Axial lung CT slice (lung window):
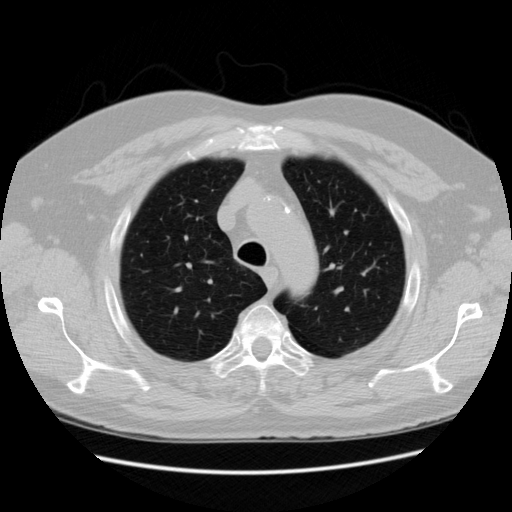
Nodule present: no